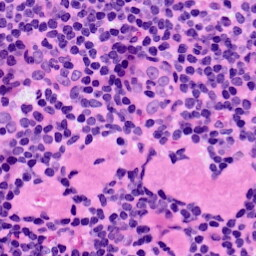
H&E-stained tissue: LymphNode